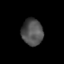
Tissue: lung
Cell type: Endothelial cells
Senescence score: 0.6754
Nuclear area (px): 555
Mean DAPI intensity: 80.443